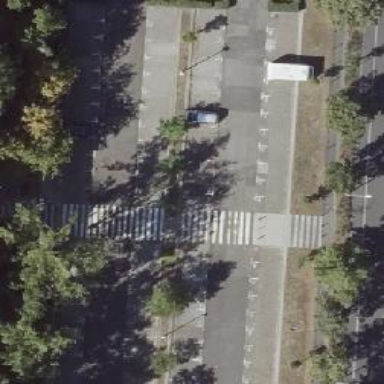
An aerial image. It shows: Marked zebra crossing on the road.